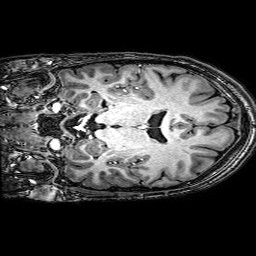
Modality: T1w
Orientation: coronal
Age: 27
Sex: male
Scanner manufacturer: philips
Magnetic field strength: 3 T
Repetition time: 0.009 s
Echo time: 0.00351 s